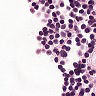
Metastatic tissue present: no